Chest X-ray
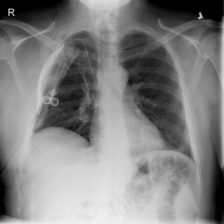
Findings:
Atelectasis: negative
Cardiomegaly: negative
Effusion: positive
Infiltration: negative
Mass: negative
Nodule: negative
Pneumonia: negative
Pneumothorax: negative
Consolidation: negative
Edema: negative
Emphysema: positive
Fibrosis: negative
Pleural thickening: positive
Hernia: negative